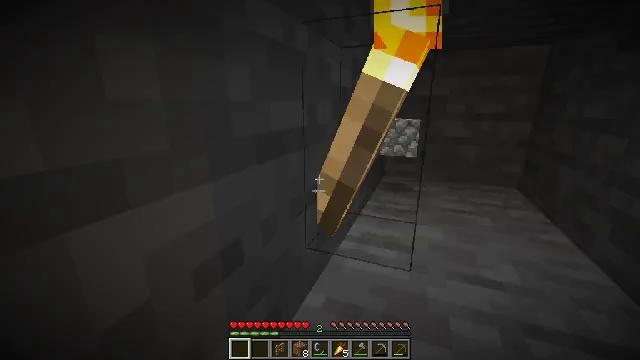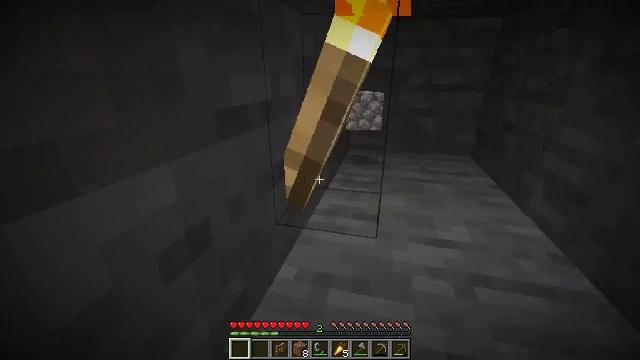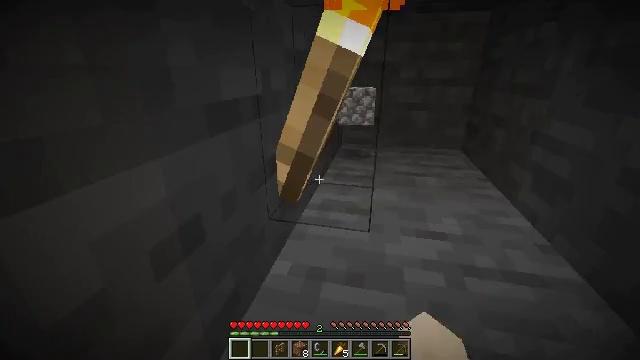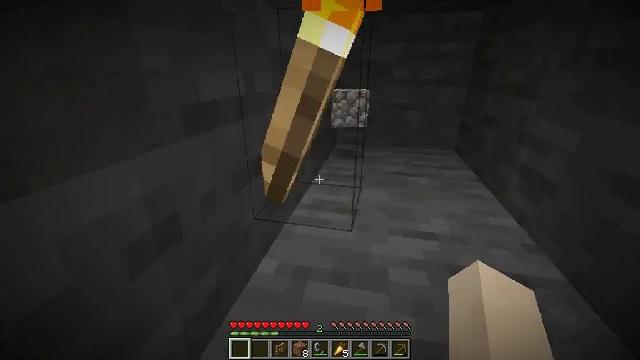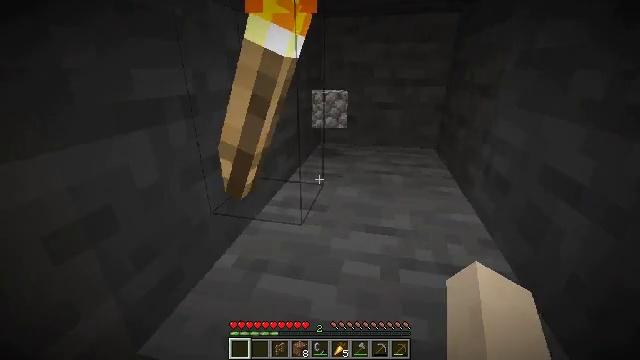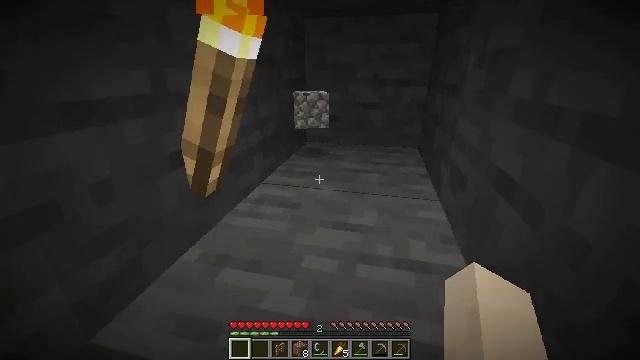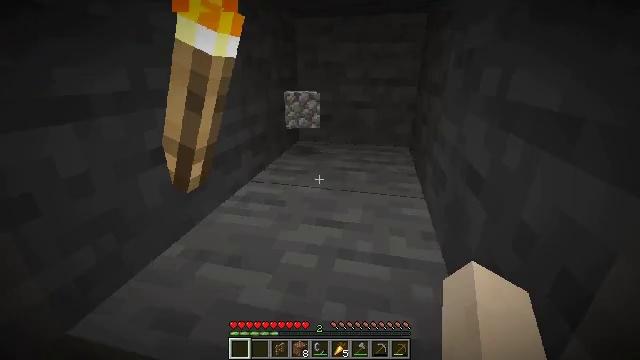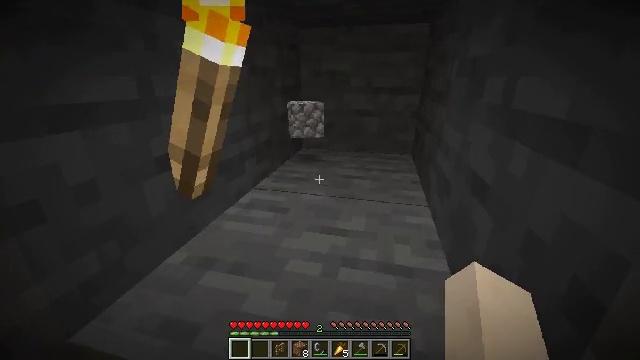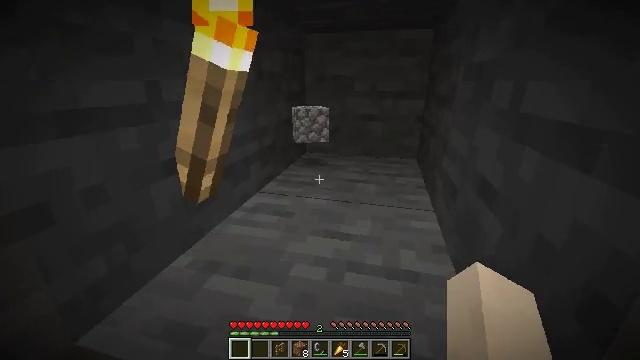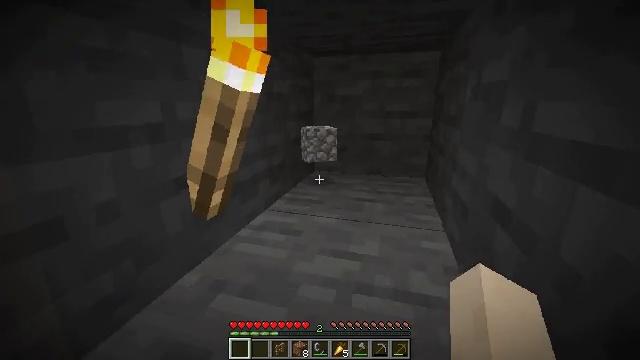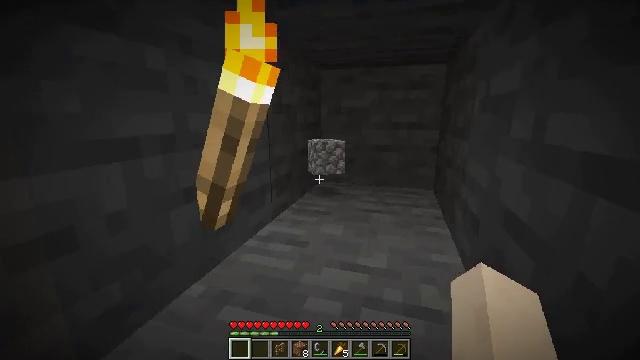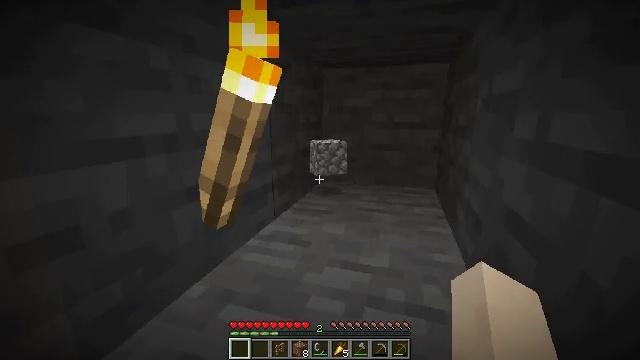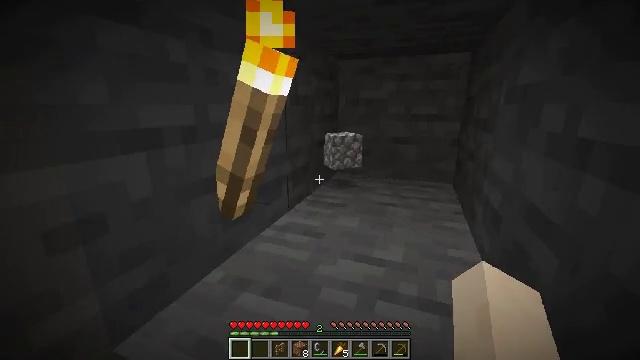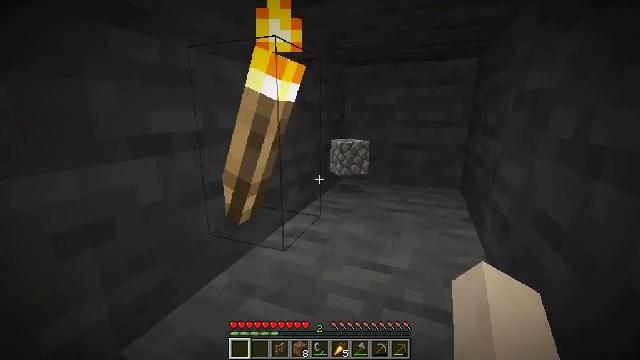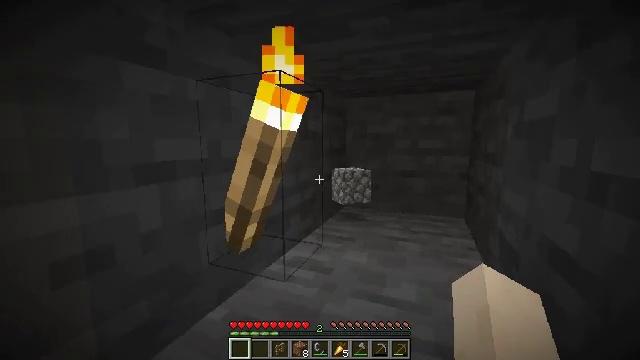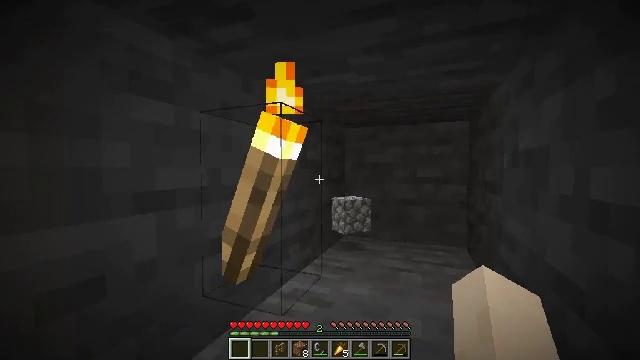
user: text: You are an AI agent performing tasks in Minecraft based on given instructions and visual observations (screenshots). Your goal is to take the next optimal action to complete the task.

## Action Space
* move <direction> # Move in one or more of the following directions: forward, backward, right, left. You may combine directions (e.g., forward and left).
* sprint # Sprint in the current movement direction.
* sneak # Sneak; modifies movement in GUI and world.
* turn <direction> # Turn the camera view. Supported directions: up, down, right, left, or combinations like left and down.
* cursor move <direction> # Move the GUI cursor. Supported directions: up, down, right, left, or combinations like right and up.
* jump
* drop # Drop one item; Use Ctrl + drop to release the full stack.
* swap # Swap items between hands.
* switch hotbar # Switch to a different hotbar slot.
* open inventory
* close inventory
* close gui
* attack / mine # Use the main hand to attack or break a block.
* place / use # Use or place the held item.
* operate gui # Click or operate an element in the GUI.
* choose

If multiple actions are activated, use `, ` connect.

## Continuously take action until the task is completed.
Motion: motion action
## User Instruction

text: Gather the wall torch from the wall.
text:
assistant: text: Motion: turn right and down
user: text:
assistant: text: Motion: turn right and down
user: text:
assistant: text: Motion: move right
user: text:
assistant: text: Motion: move right
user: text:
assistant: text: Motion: move right
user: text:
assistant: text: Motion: move right
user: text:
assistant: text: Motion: turn up
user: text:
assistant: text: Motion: no_op
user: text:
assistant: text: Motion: turn left and up
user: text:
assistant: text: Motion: turn left and up
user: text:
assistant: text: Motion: no_op
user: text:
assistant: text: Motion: turn left and down
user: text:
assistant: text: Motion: turn left and up
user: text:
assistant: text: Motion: turn up
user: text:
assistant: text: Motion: turn up
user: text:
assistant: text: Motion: turn up
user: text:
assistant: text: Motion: turn up
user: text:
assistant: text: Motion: no_op
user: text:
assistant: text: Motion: no_op
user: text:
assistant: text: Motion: no_op
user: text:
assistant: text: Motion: no_op
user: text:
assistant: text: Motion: no_op
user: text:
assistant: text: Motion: no_op
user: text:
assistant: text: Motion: no_op
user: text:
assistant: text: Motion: no_op
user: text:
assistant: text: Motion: no_op
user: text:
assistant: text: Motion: no_op
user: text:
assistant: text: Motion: no_op
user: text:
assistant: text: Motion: no_op
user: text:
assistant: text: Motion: no_op